Question: First, this is related to another question here on SO:
<URL>
<URL>
BUT...I'm still having questions beyond just this 'fix'
I have a WebAPI (2.1), the connection string in my WebAPI is as so:
'''
<connectionStrings>
<add name="ProjectEntities" connectionString="
metadata=res://*/ProjectModel.csdl|
res://*/ProjectModel.ssdl|
res://*/ProjectModel.msl;
provider=System.Data.SqlClient;
provider connection string=&quot;
data source=192.168.0.1;
initial catalog=Project;
persist security info=True;
user id=***;
password=***;
multipleactiveresultsets=True;
App=EntityFramework&quot;"
providerName="System.Data.EntityClient" />
'''
When I call 'ToList()' on a 'DbSet' in my WebAPI (pseudo code):
'''
DbContext _DbContext = new ProjectEntities();
DbSet<TEntity> _dbSet = _DbContext.Set<TEntity>();
_dbSet.ToList();
'''
It works great!
When I call the same from within a , I get the following error:

The app.config entry for the connection string is exactly the same as the :
'''
<connectionStrings>
<add name="ProjectEntities" connectionString="
metadata=res://*/ProjectModel.csdl|
res://*/ProjectModel.ssdl|
res://*/ProjectModel.msl;
provider=System.Data.SqlClient;
provider connection string=&quot;
data source=192.168.0.1;
initial catalog=Project;
persist security info=True;
user id=***;
password=***;
multipleactiveresultsets=True;
App=EntityFramework&quot;"
providerName="System.Data.EntityClient" />
'''
Now, the blog shows to reference the manually as so:
'''
<connectionStrings>
<add name="ProjectEntities" connectionString="
metadata=res://Project.Data.dll/ProjectModel.csdl|
res://Project.Data.dll/ProjectModel.ssdl|
res://Project.Data.dll/ProjectModel.msl;
provider=System.Data.SqlClient;
provider connection string=&quot;
data source=192.168.0.1;
initial catalog=Project;
persist security info=True;
user id=***;
password=***;
multipleactiveresultsets=True;
App=EntityFramework&quot;"
providerName="System.Data.EntityClient" />
</connectionStrings>
'''
The only way I've been able to fix it, is to use the fully qualified name:
'''
<connectionStrings>
<add name="ProjectEntities" connectionString="
metadata=res://Project.Data, Version=1.6.0.0, Culture=neutral, PublicKeyToken=null/ProjectModel.csdl|
res://Project.Data, Version=1.6.0.0, Culture=neutral, PublicKeyToken=null/ProjectModel.ssdl|
res://Project.Data, Version=1.6.0.0, Culture=neutral, PublicKeyToken=null/ProjectModel.msl;
provider=System.Data.SqlClient;
provider connection string=&quot;
data source=192.168.250.125\sqlexpress;
initial catalog=Project;
persist security info=True;
user id=***;
password=***;
multipleactiveresultsets=True;
App=EntityFramework&quot;"
providerName="System.Data.EntityClient" />
</connectionStrings>
'''
Why does this work like this? Why would this work in a web project, but not a windows service project?? I recently changed from EF5 to EF6, and this error has popped up - all this code worked previous to upgrading EF. Does anyone have any insight as to why and how/if I can just use * for the dll name in my connection string?
I thought it was an issue of where the service was running and a file wasn't copied locally, but nope, the is there and it's the right version.
I used FusionLog to try and find the error, and no luck there. I'm pretty confused.
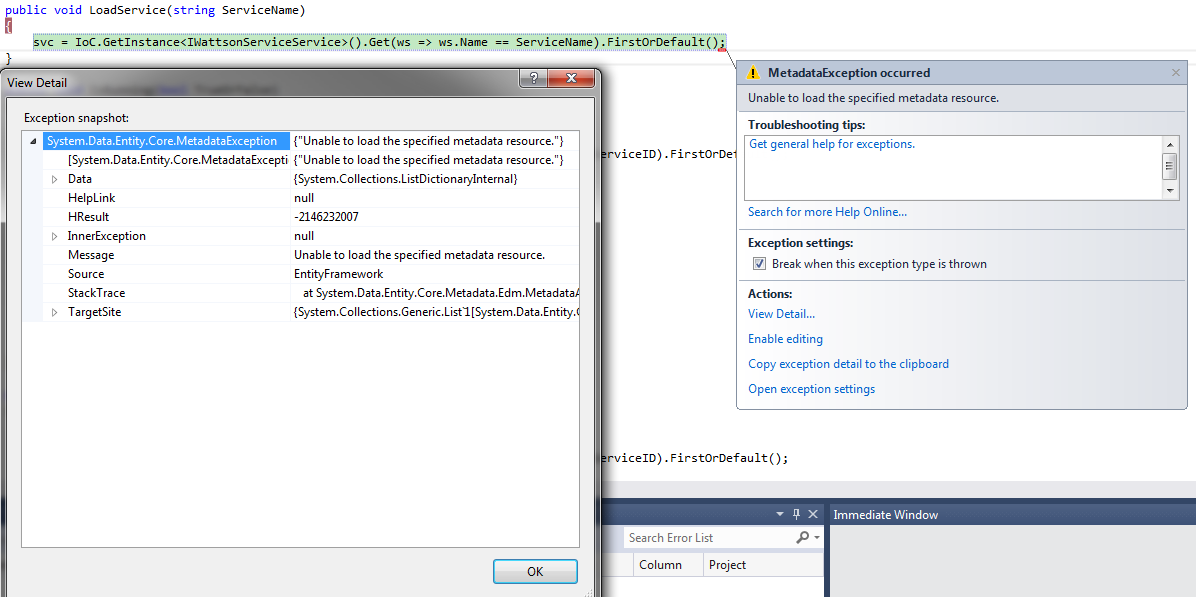
Answer: The issue you are having is just a result of extra security measures to prevent binary planting or DLL hi-jacking attack (<URL> when running your application as as windows service.
As you probably know, there is a specific, <URL> order in what every referenced DLL file is looked up. Usually it starts to search DLL in current application directory and then goes away to more "public" locations like 'PATH' folders, GAC, etc.
Main idea of binary planting is to plant malicious DLL file in a folder which is checked before folder of the legit DLL. Loading such malicious DLL would allow attacker to gain control over the system.
Usually windows services run under elevated account () therefore windows services are good target for binary planting attacks.
Microsoft have taken extra precaution steps to reduce security risks and there is a good reason for that. But you can try to work around you issues.
Windows service starts in system folder (usually something like 'C:\Windows\System32')
Good news are that it is very easy to fix. You just have to change current directory on services startup.
'''
System.IO.Directory.SetCurrentDirectory(System.AppDomain.CurrentDomain.BaseDirectory);
'''
See <URL> from Phil Haack;
According to EF <URL>, wildcard character has special meaning and it limits places where runtime will look for DLL files:
> If you specify a wildcard (*) for assemblyFullName, the Entity
Framework runtime will search for resources in the following
locations, in this order: 1) The calling assembly.2) The referenced assemblies.3) The assemblies in the bin directory of an application.
As your working folder is set to system folder and you references probably are not there, EF might end up looking in wrong places and your assemblies containing resources might not be loaded.
Although I am not completely sure about this and haven't tested, but Microsoft just might have disallowed Windows services to load DLL without providing fully qualified assembly name to reduce risk of injecting malicious DLL files;
Good read on securing your Windows services <URL>.
EF6 happens to be open source project. This means that you can get full source of it and debug it. You can find project on CodePlex <URL>.